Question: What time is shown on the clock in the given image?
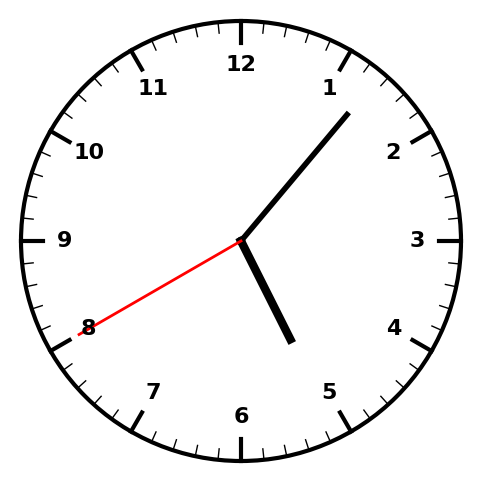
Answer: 05:06:40